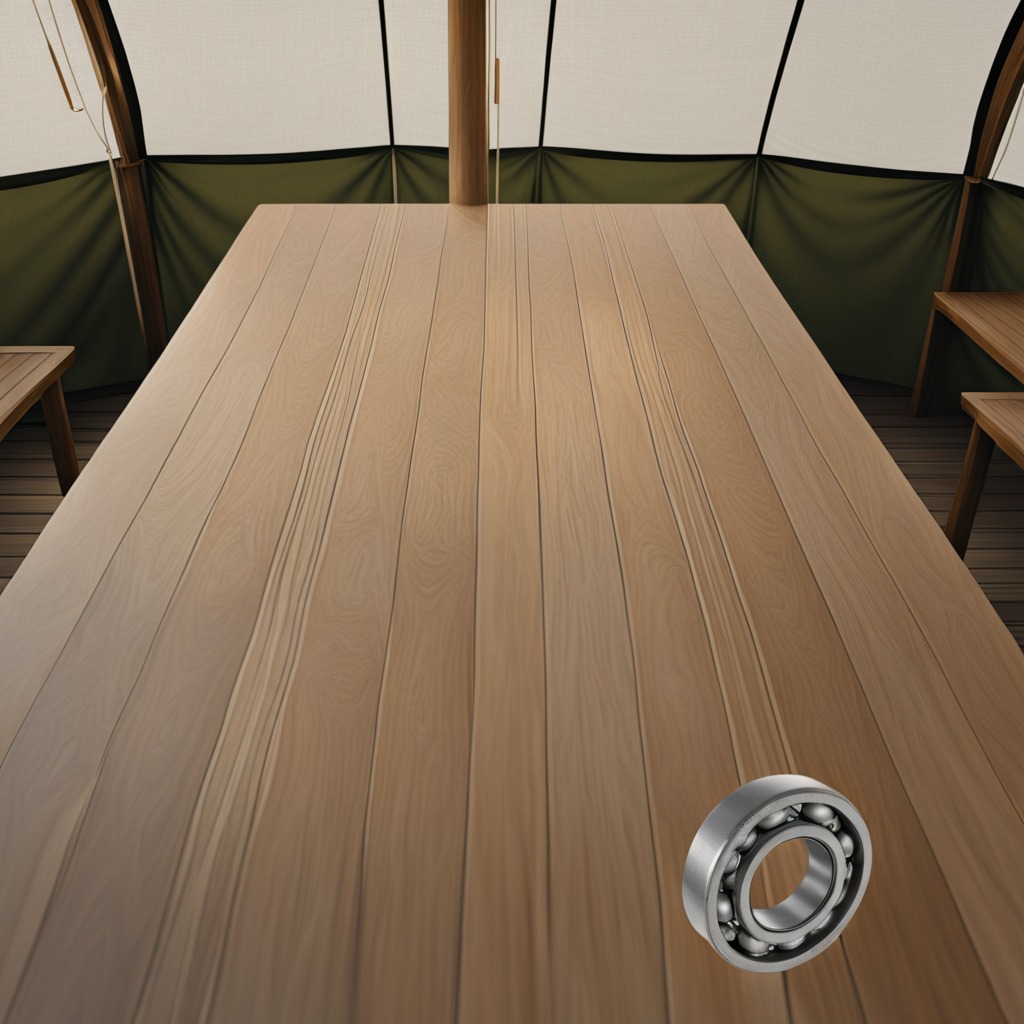
A metal ball bearing lies on the wooden table inside a jungle field workshop tent.